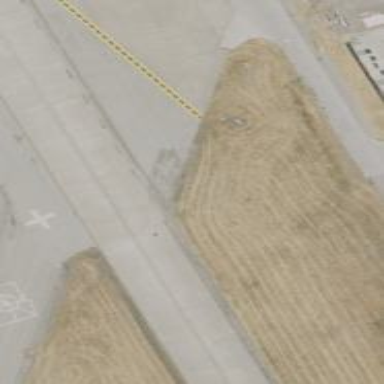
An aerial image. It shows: Image of taxiway at airport.